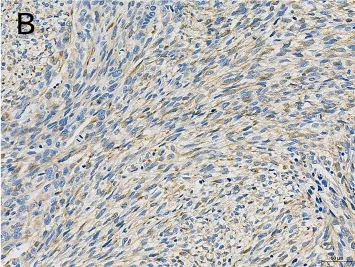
Pathological characteristics of the sarcomatoid parathyroid carcinoma (SaPC) case. (B) Spindle cells shuttled through carcinomatous component regions showed positive desmin staining (x200).
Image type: pathology (immunostaining)